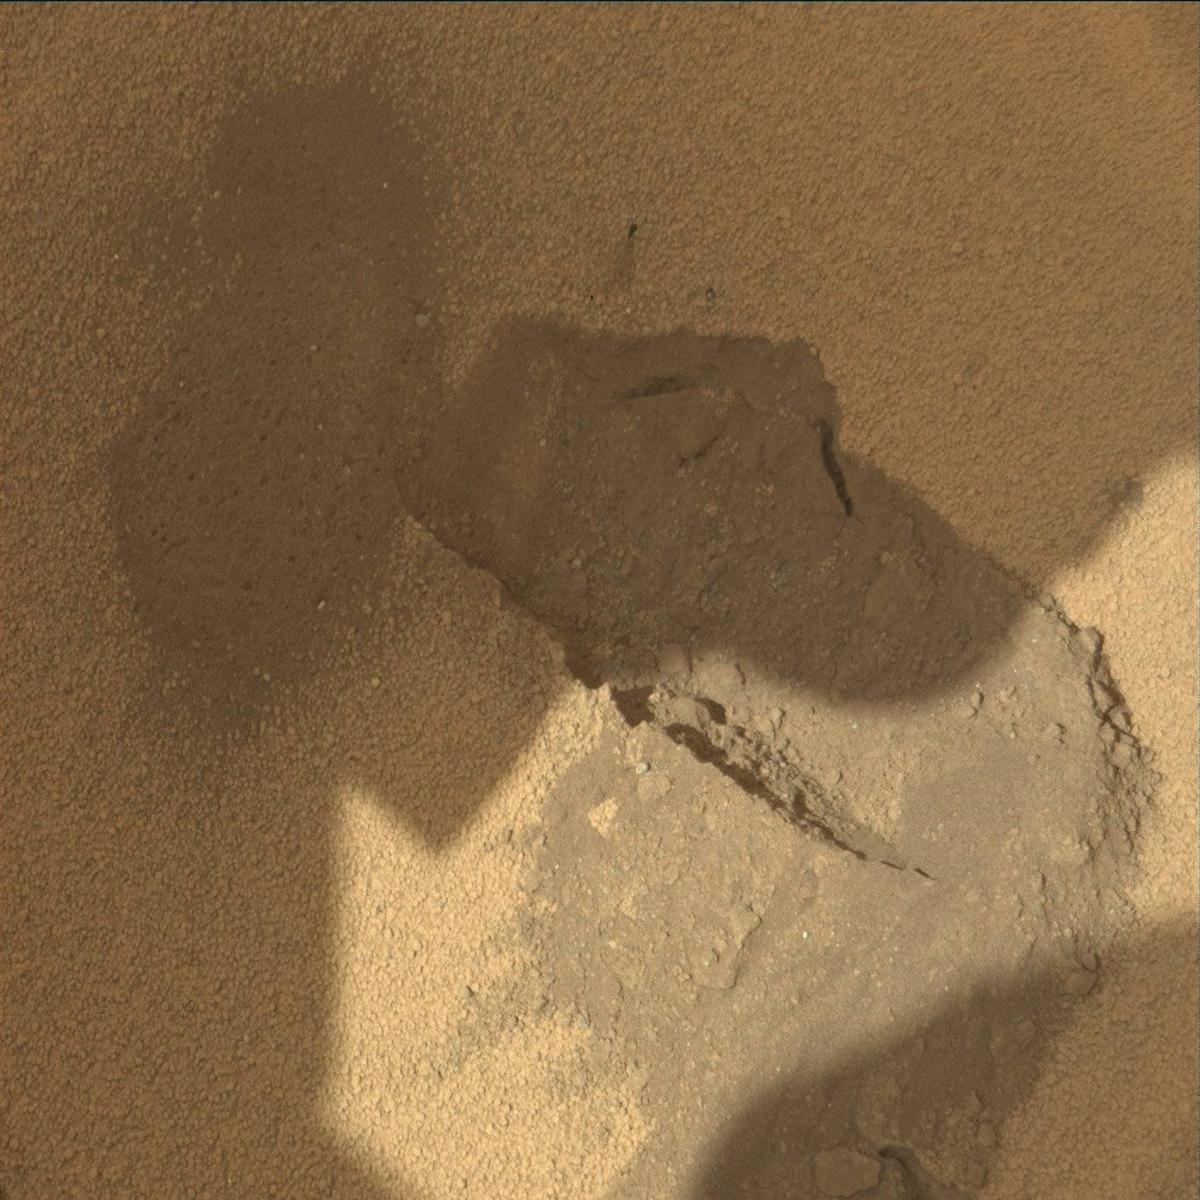
Terrain classes present: Hole, Sand / Soil